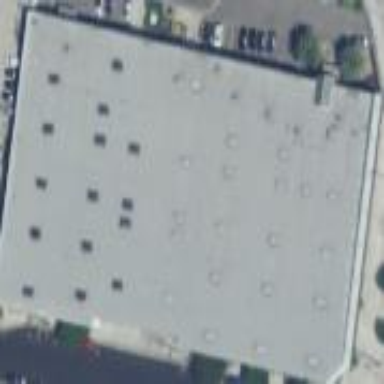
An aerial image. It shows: Warehouse building.